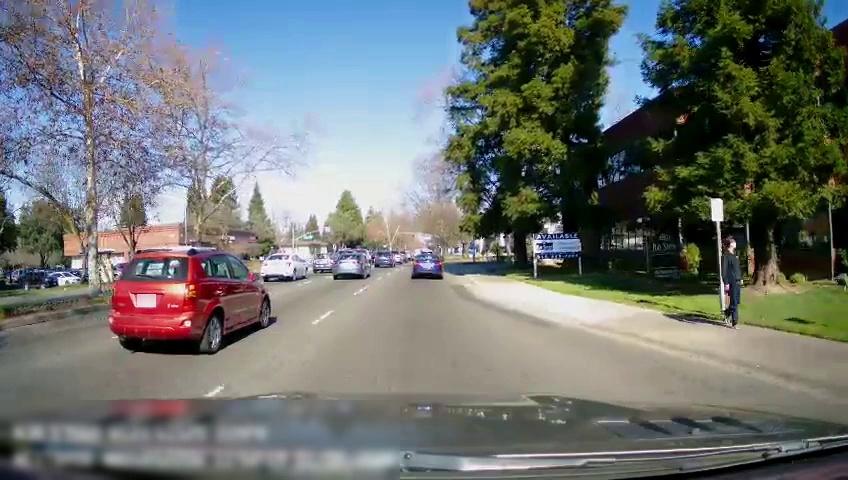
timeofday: Day
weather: Sunny
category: Drivable Space
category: Vehicles | Car
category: Vehicles | Car
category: Vehicles | Car
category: Vehicles | Car
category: Vehicles | Car
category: Vehicles | Car
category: Vehicles | Car
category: Pedestrians
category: Lanes | Current Lane
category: Lanes | Alternate Lane